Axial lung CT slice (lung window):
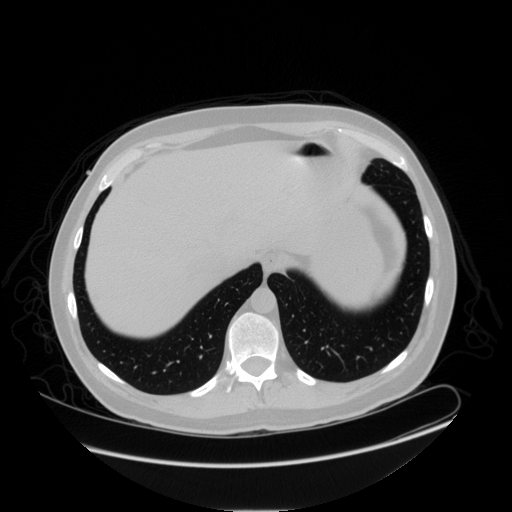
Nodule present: no